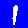
Digit: 1